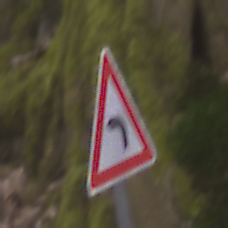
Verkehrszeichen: KurveLinks
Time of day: MorningAfternoon
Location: Outdoor (Nature)
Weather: Overcast
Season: Autumn
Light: Natural